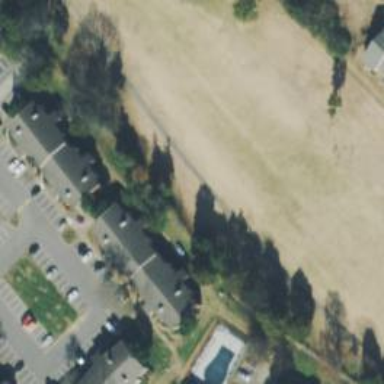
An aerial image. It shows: Asphalt path used as golf cart path.